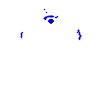
Particle: electron